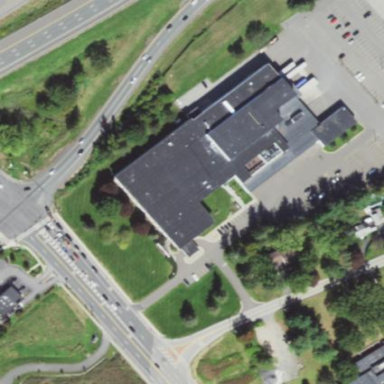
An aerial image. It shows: Building.